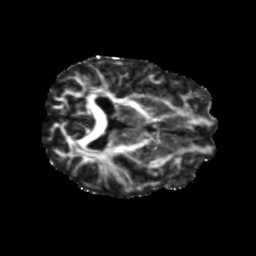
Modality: FA
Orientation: axial
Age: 71
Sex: female
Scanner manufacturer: siemens
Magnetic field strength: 3 T
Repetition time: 5.47 s
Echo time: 0.0854 s